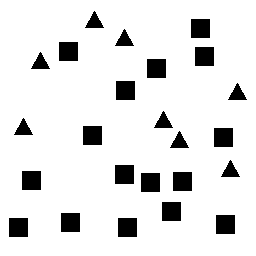
Squares: 16
Triangles: 8
Stars: 0
Total shapes: 24